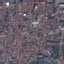
Label: Residential